Question: I'm trying to change the icons of the markers on the map, but when I show more than 20 springs a black shadow to the icon.
Javascript:
'''
for (var i in markers) {
var marker = new google.maps.Marker({
position: new google.maps.LatLng(markers[i].lat, markers[i].lng),
map: map,
icon: 'icons/google/employe-male-red.png',
draggable: false
});
marker.markerId = markers[i].markerId;
marker.infoWindow = new google.maps.InfoWindow({
content: markers[i].infoWindows
});
}
'''

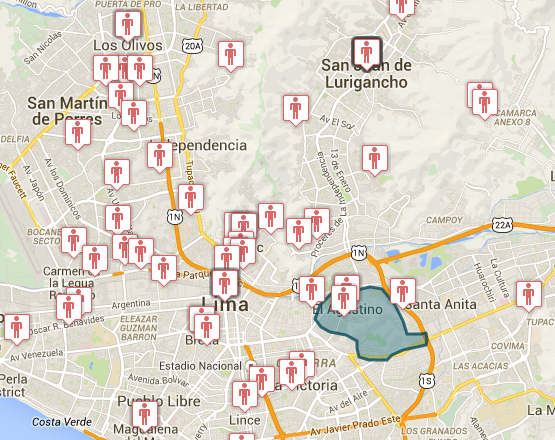
Answer: Your marker icons have glow. So if many markers are in same place, it makes glow less transparent.
Lose glow or group markers with <URL>.